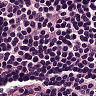
Metastatic tissue present: no